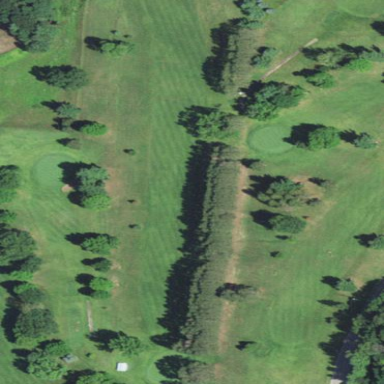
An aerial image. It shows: Golf rough area.